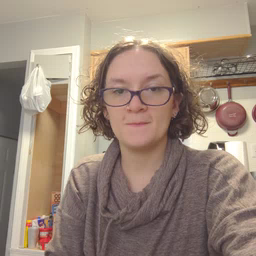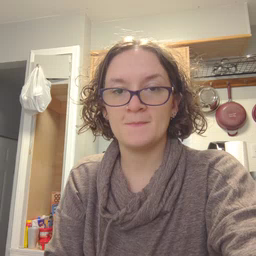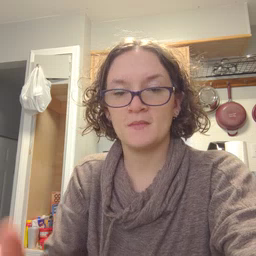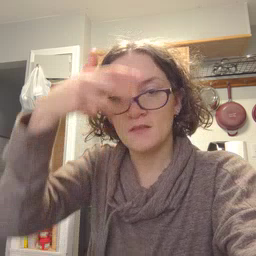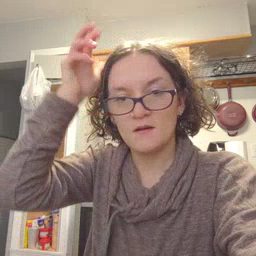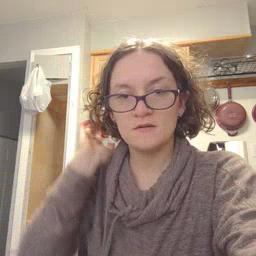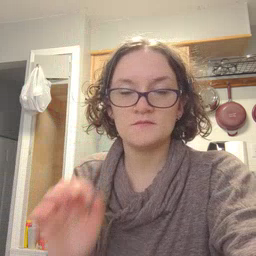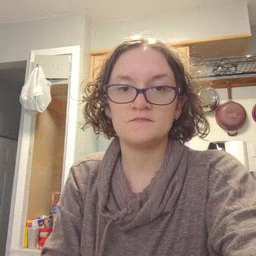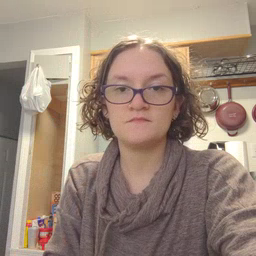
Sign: lion